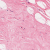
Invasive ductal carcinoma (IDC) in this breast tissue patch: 0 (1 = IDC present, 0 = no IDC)